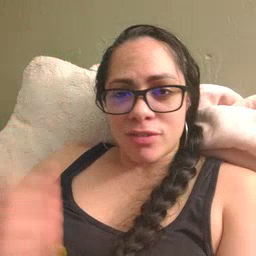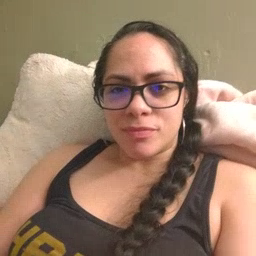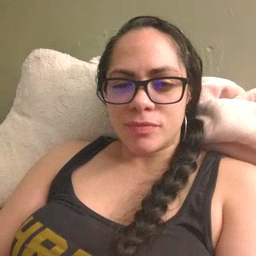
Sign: hair